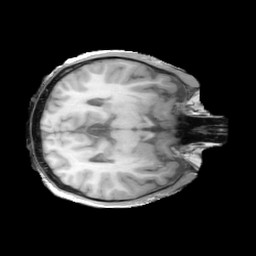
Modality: T1w
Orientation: axial
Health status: ill
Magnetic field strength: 3 T